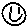
Label: smiley face